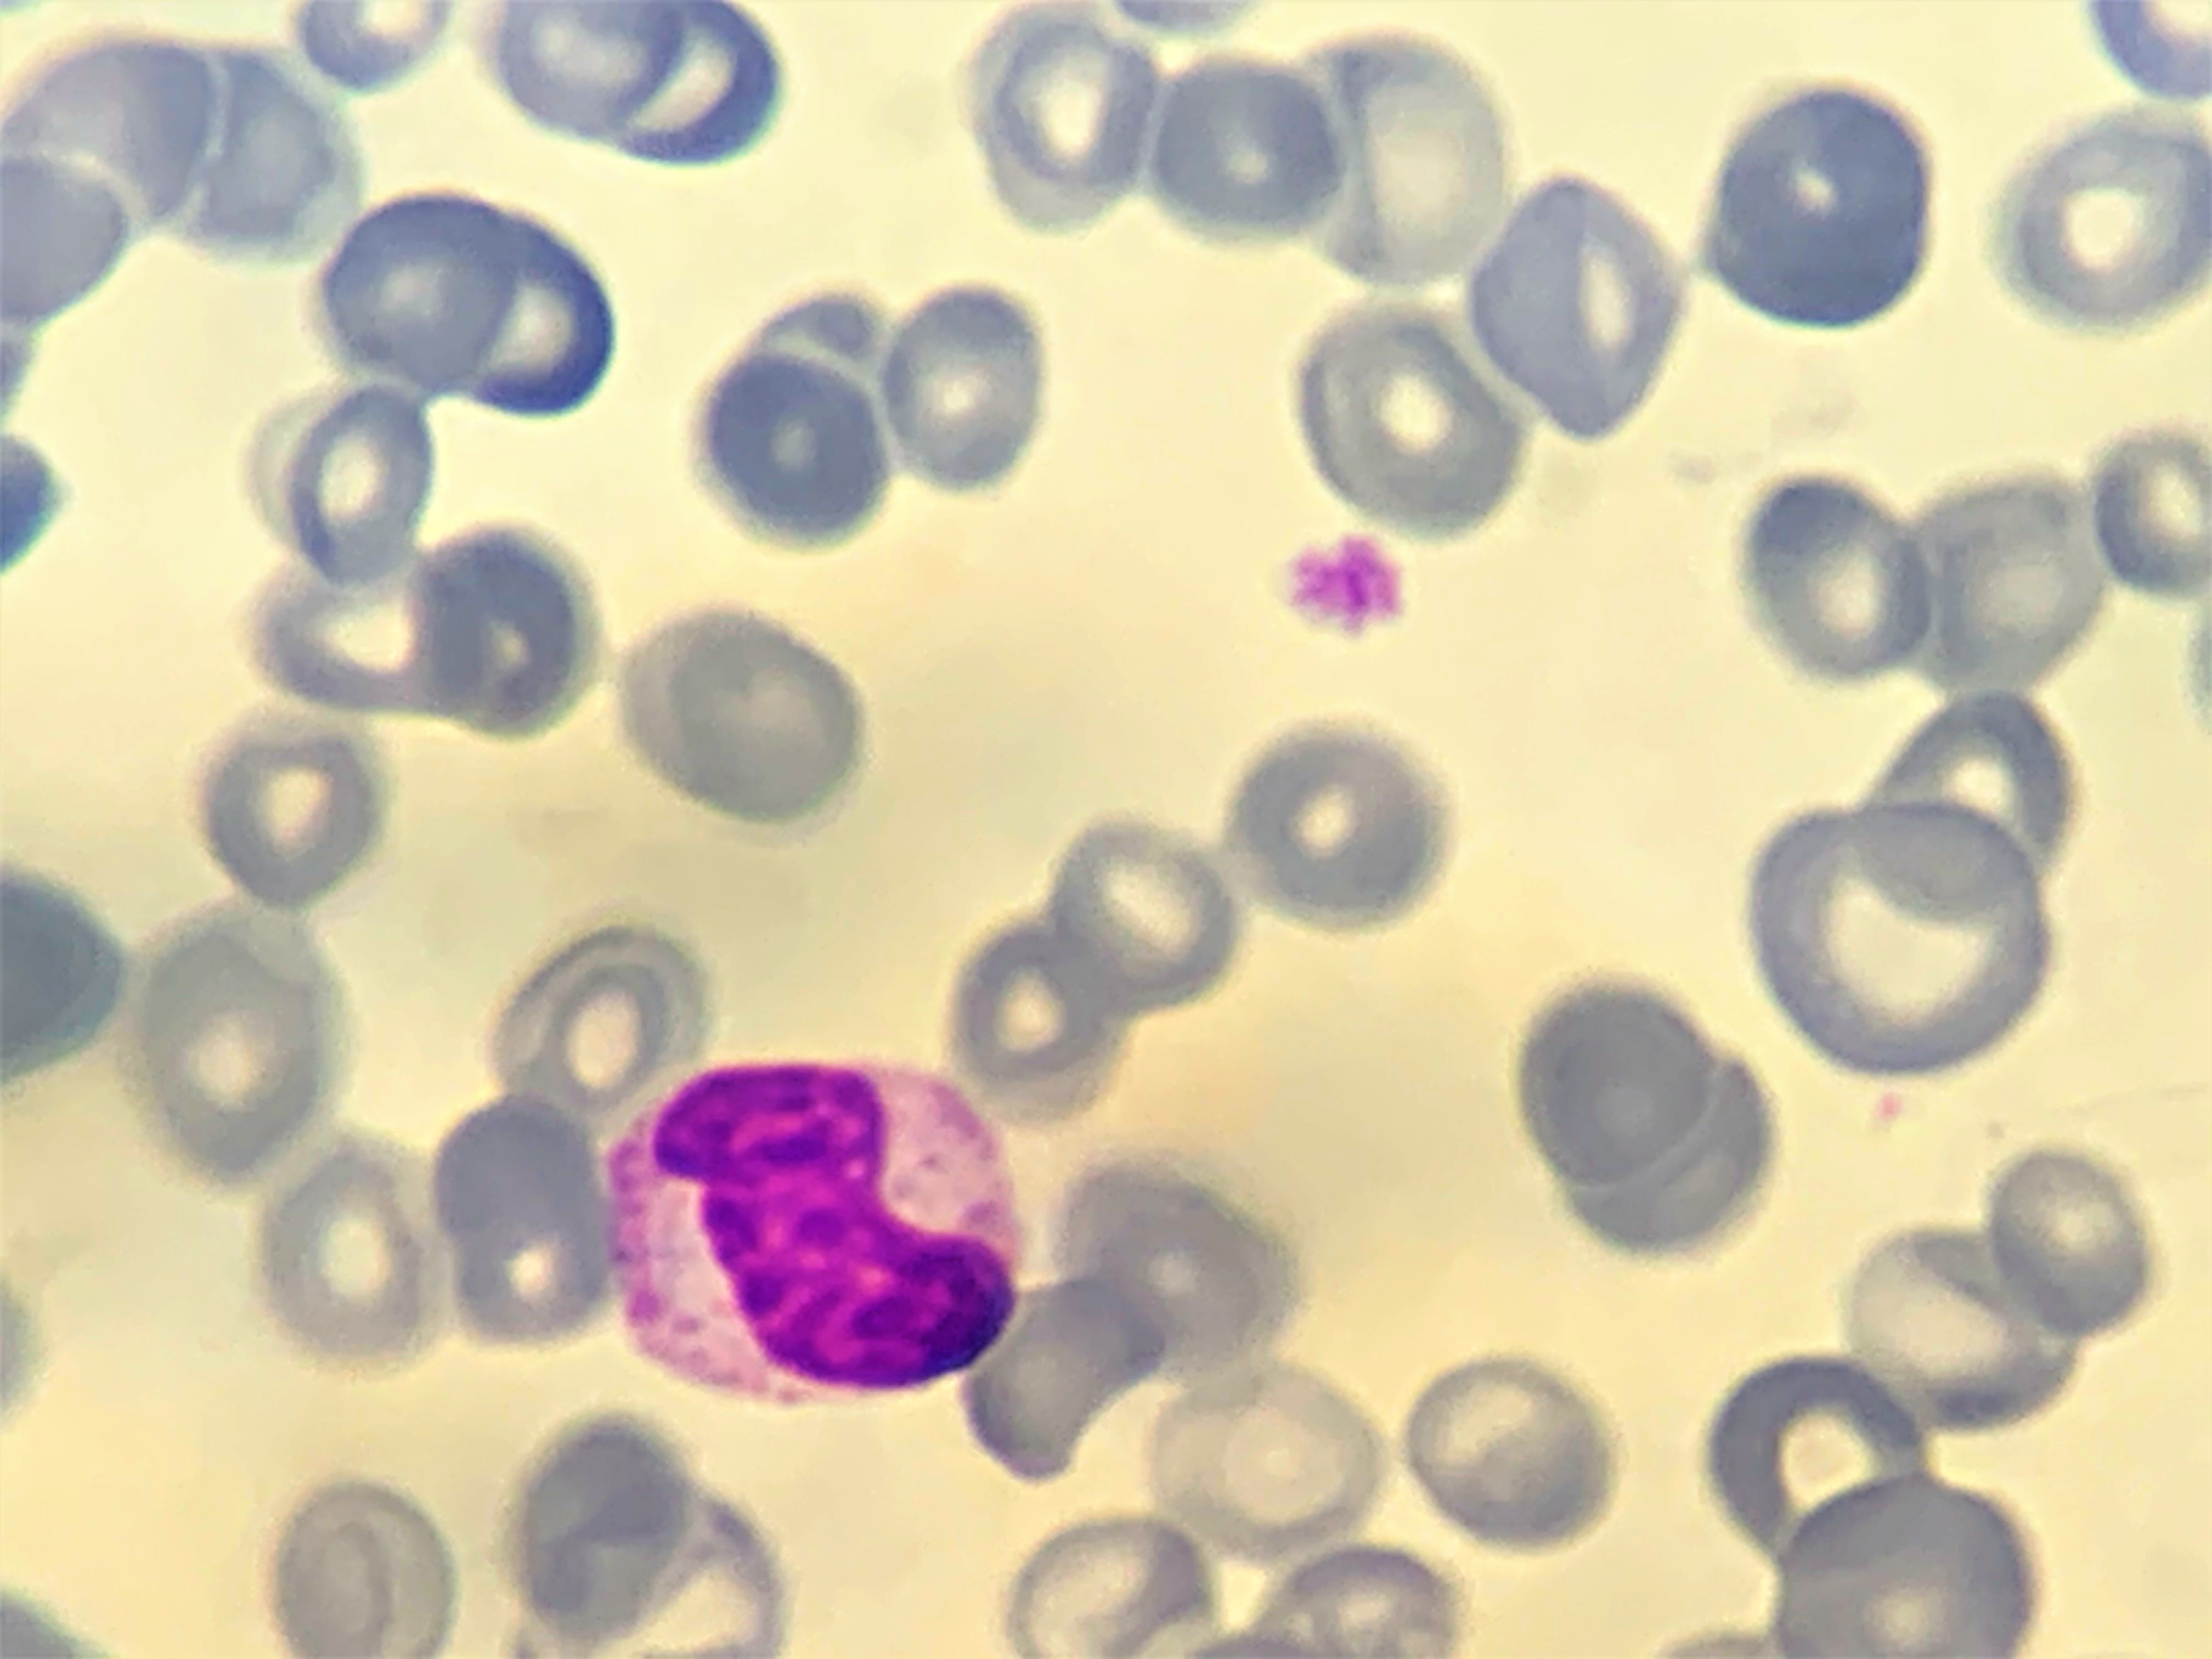
Cell type: BAND CELLS